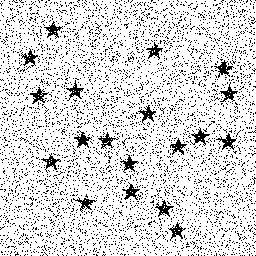
Squares: 0
Triangles: 0
Stars: 19
Total shapes: 19